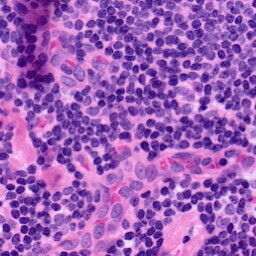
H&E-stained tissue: LymphNode